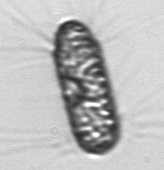
Label: Corethron_hystrix